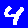
Digit: 4